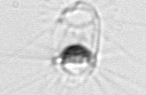
Label: Corethron_hystrix